Question: How many users?
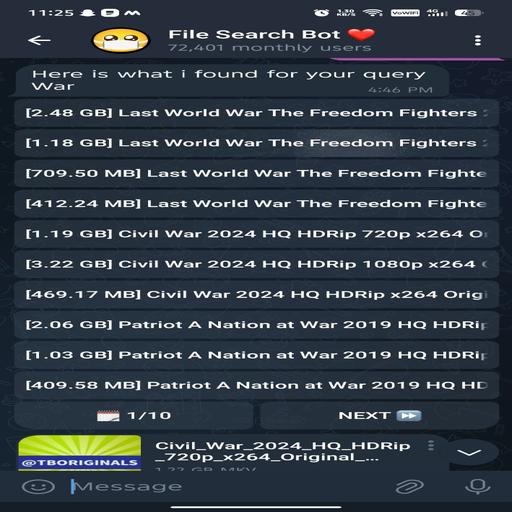
Answer: 72,401 users